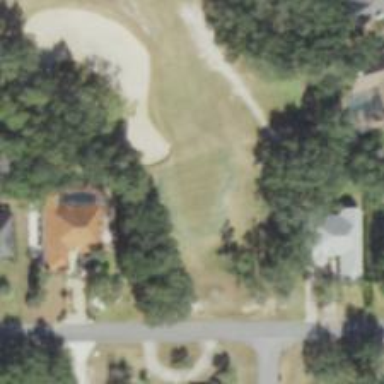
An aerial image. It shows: View of golf hole.